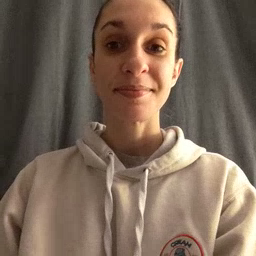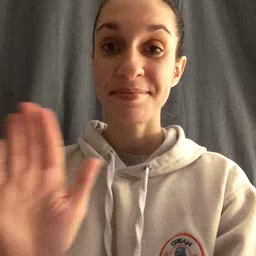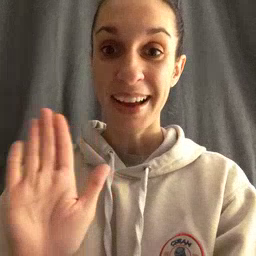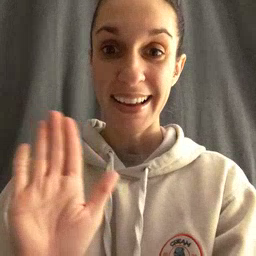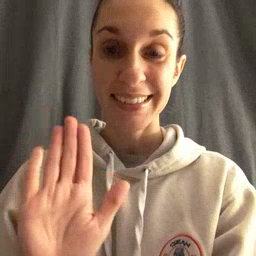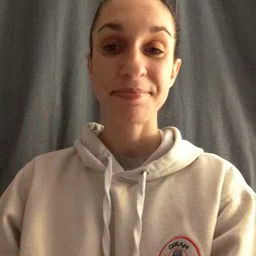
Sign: bye